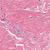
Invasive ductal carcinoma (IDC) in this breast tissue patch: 0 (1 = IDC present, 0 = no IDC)